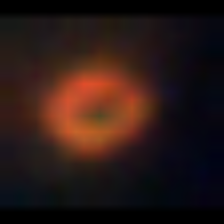
Taxon: NanoPlankton
Group: Other